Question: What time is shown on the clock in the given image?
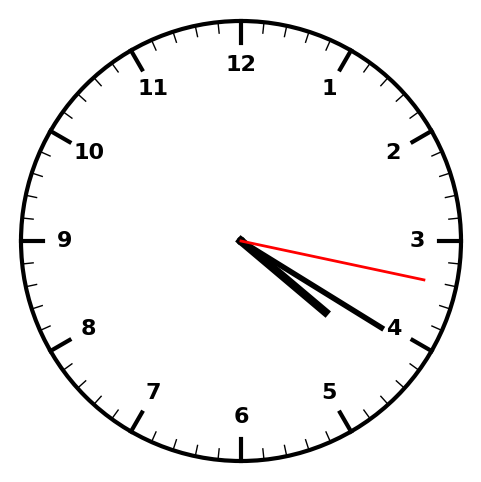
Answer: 04:20:17